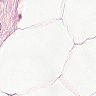
Metastatic tissue present: no